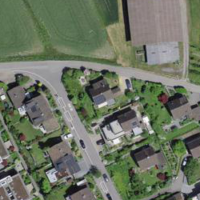
EUNIS habitat code: 55
Species observed at this site:
Lonicera acuminata